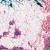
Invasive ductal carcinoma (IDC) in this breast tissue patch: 0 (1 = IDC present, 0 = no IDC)